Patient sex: F
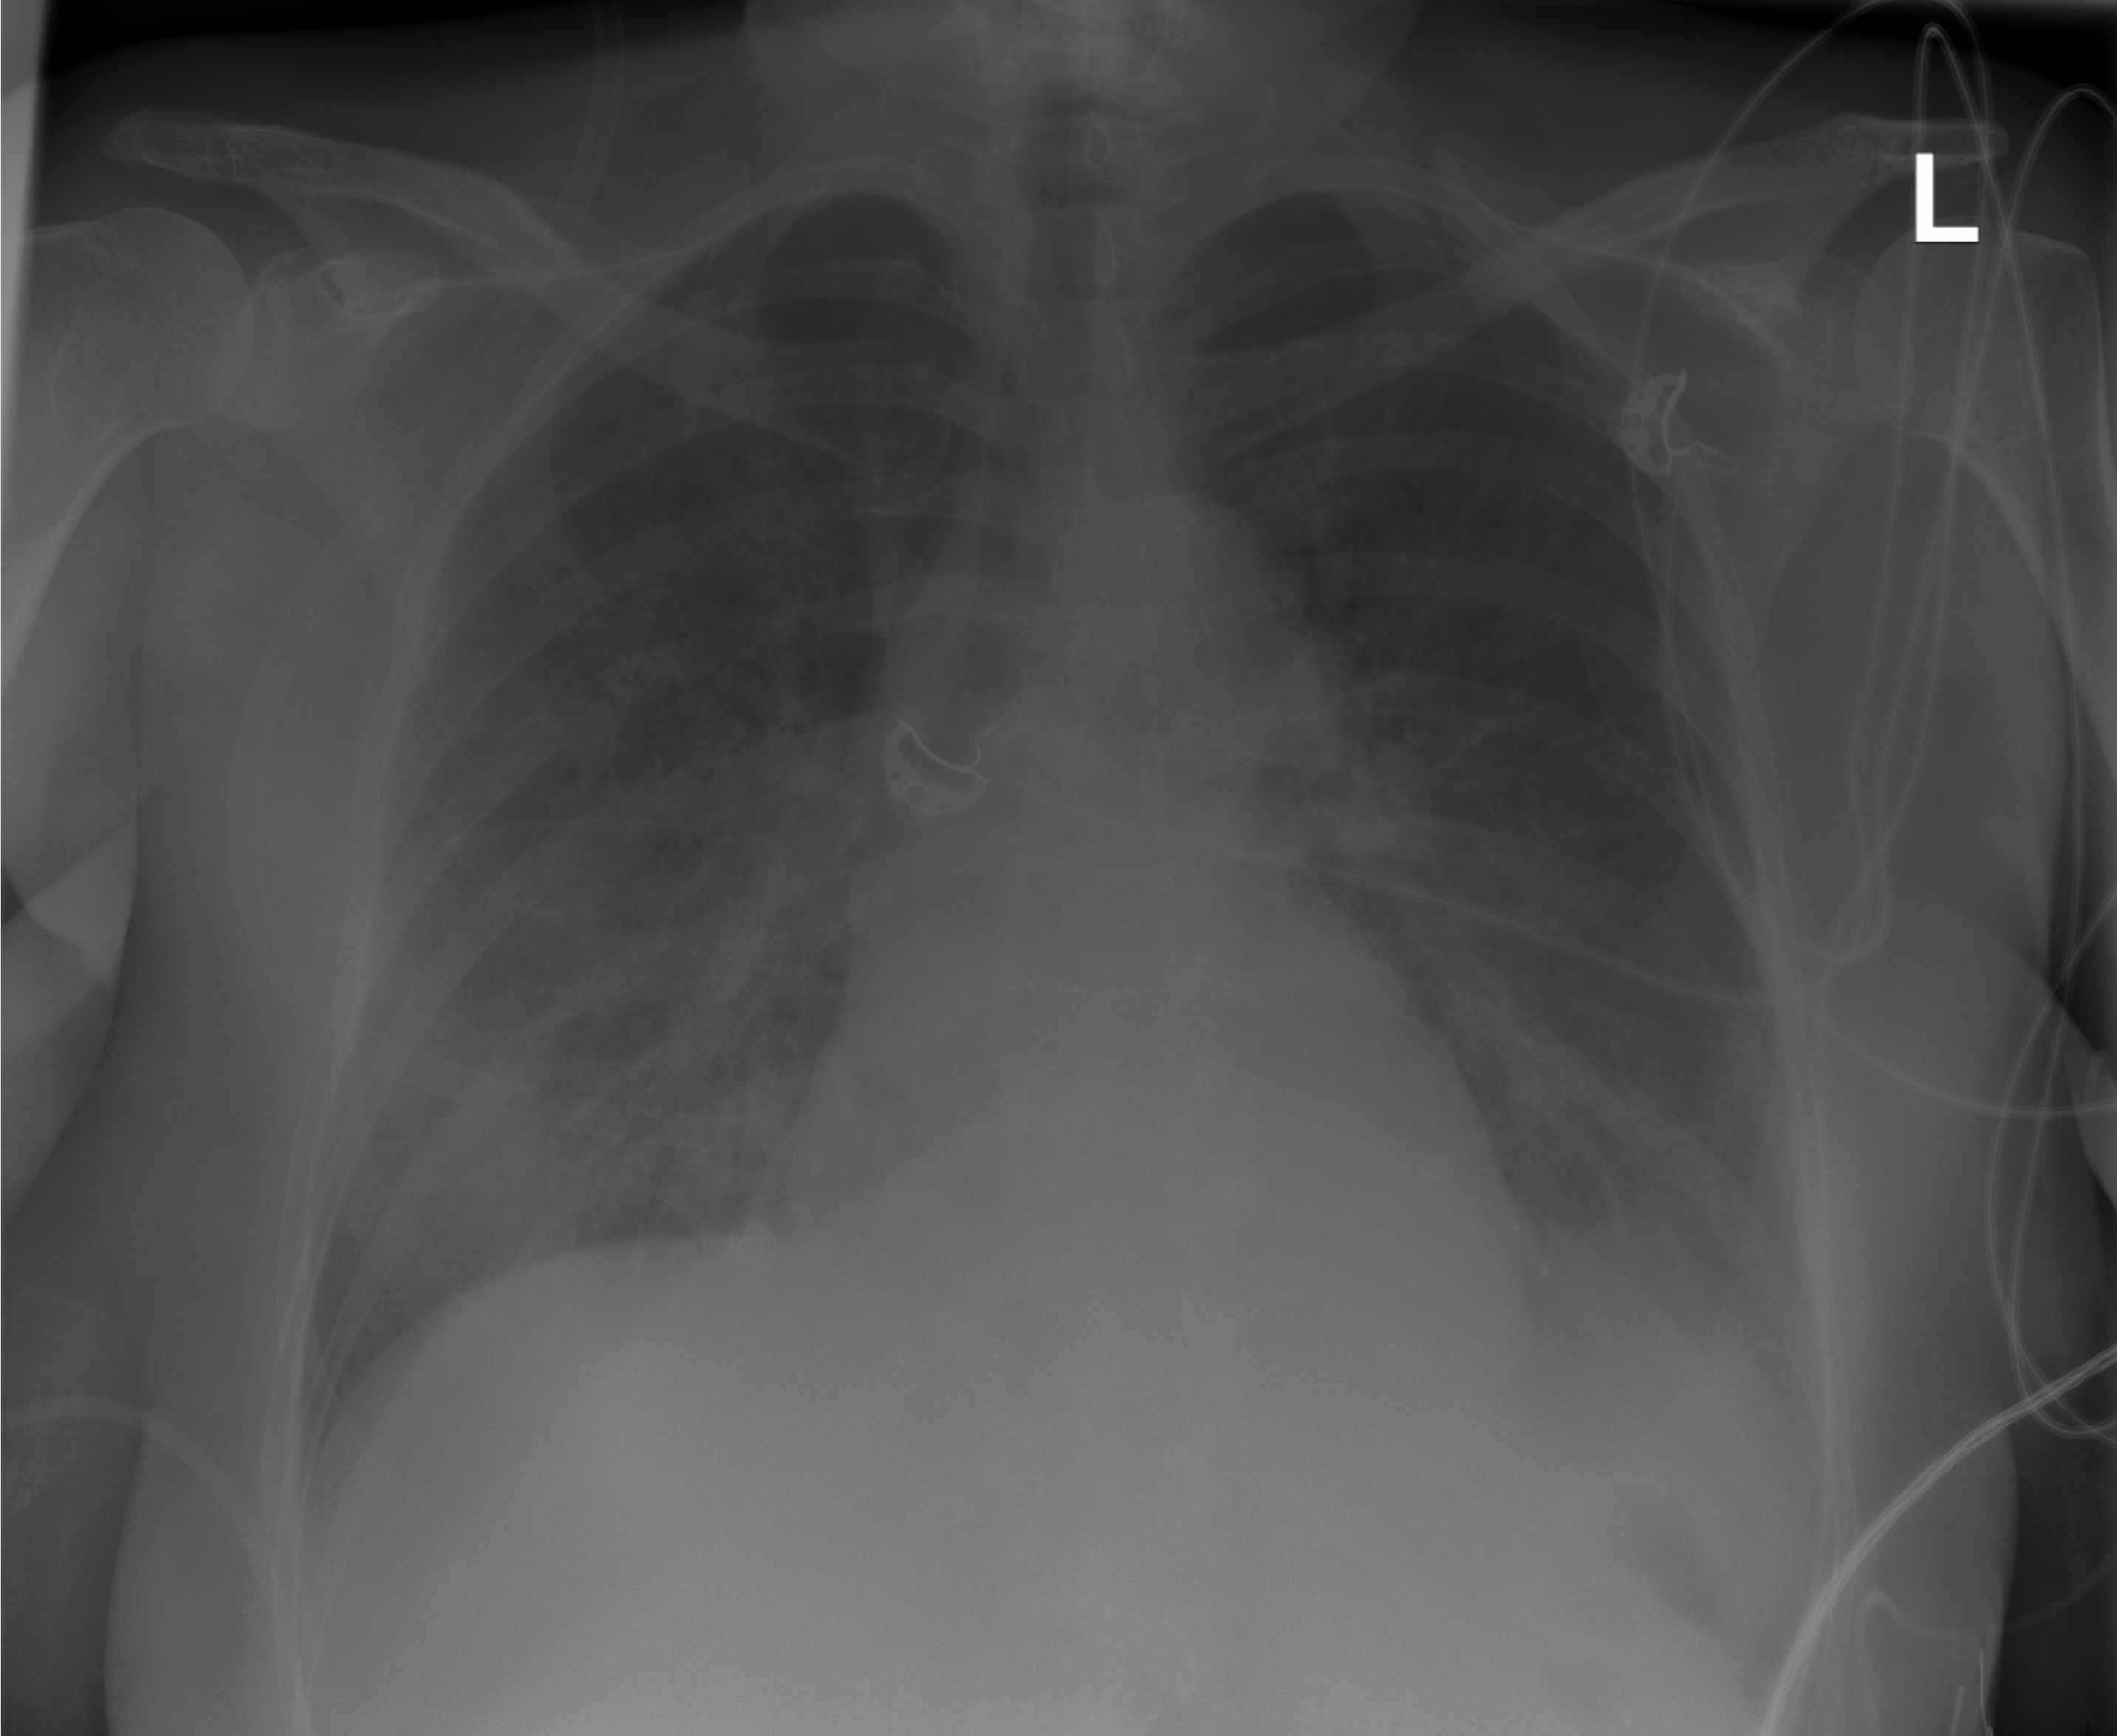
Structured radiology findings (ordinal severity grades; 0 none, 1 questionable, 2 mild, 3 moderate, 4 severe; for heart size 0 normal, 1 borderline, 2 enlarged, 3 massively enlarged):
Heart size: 0
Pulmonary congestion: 2
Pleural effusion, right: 0
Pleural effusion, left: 2
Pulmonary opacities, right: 3
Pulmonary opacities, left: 3
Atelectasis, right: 2
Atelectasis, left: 2